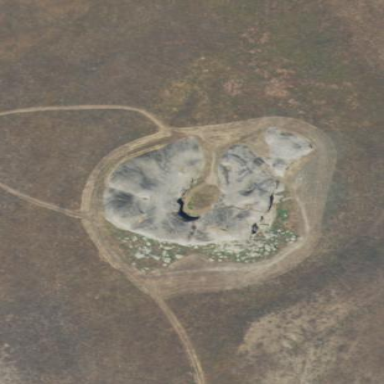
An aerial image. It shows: Archaeological site on bare rock.